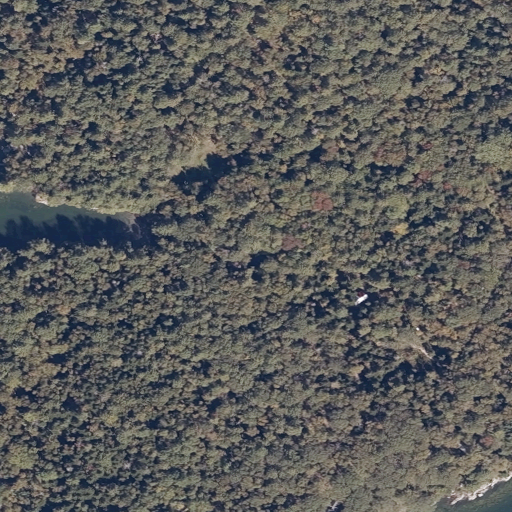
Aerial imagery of island in Maine named Lower Goose Island containing mixed forest, evergreen forest, herbaceous wetlands, open water, shrub, and open development